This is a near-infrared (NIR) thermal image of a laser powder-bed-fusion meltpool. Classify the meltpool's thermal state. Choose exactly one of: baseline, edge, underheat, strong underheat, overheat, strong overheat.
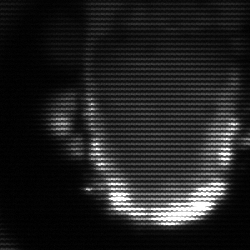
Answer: baseline